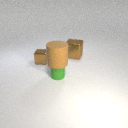
small green rubber cylinder in front of large brown metal cube